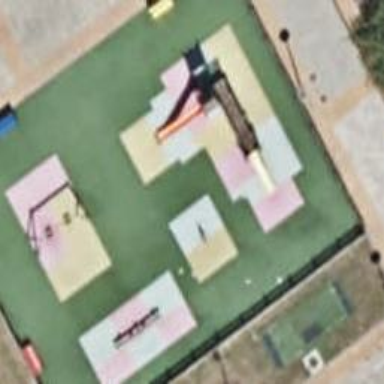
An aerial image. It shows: Playground area for leisure land.